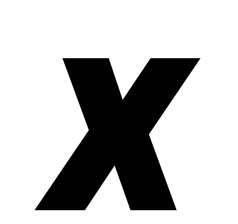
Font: Roboto-Italic_Black_Italic